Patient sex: F
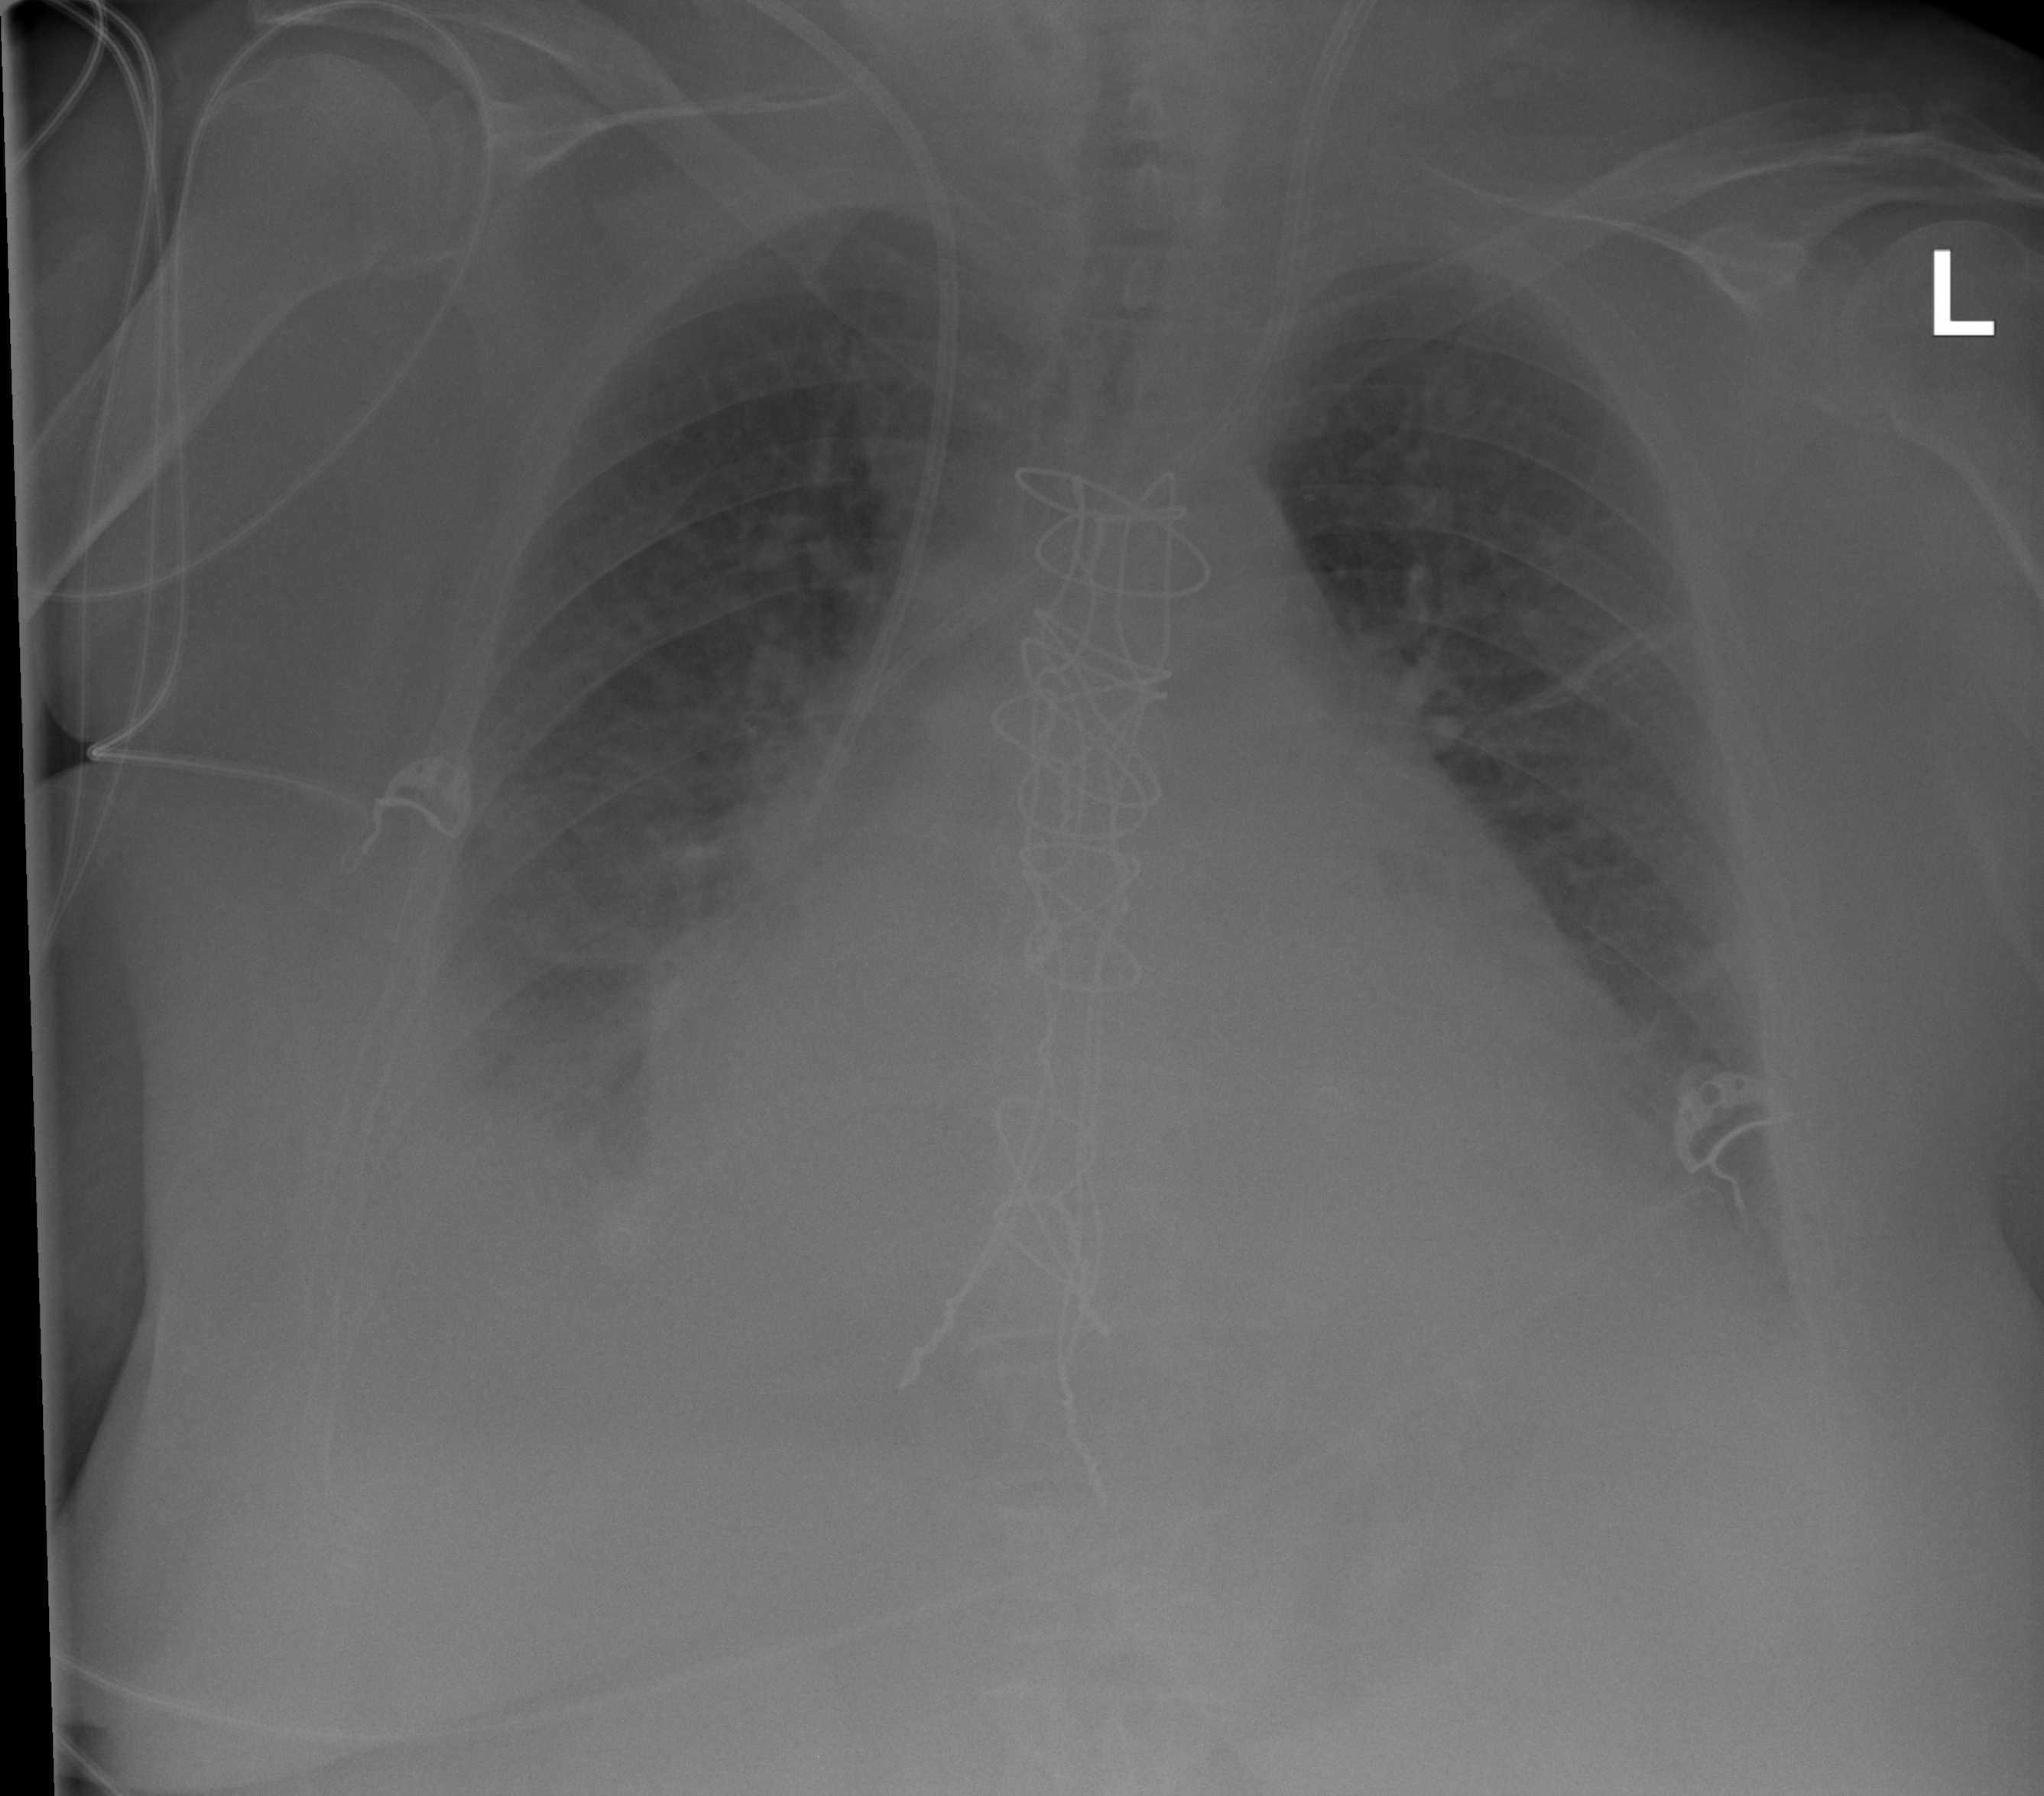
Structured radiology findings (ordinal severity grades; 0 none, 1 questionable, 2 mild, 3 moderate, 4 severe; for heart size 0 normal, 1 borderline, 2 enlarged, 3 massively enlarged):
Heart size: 2
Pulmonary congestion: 2
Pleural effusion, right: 3
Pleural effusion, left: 2
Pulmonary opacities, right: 0
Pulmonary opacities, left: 0
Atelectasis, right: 3
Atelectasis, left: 2